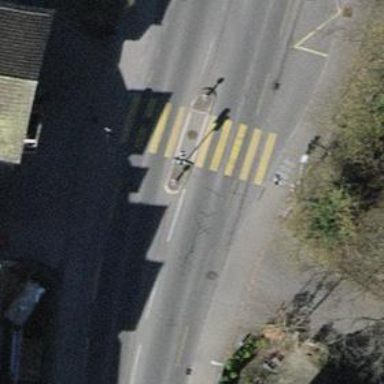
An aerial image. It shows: Road crossing with traffic signals and central island.